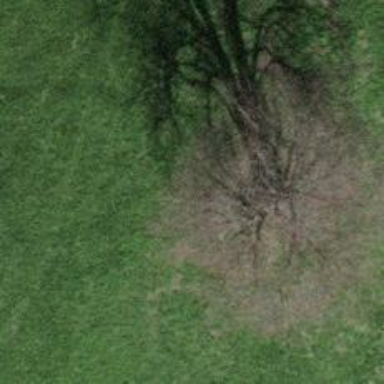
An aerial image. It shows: Single tag "natural: tree."